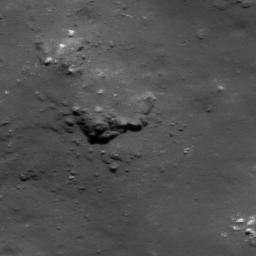
Pit: Tycho 5d
Host crater: Tycho
Host type: impact_melt
Lunar coordinates: latitude -42.612, longitude 348.648